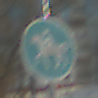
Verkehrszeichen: Reitweg
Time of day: MorningAfternoon
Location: Outdoor (Suburban)
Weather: PartlyCloudy
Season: NotSpecified
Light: Natural